Question: I've added a box-shadow to the gnome-shell top panel
'''
#panel {
...
box-shadow: 0px 2px 15px rgba(0,0,0,0.85);
z-index: -1;
}
'''
The shadow is show but, as you can see from the image below, it covers maximized windows.

I tried adding a negative z-index attribute to panel style but it still covers the windows. Is there a way to have the windows layer above panel shadow?
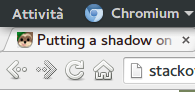
Answer: I got in contact with GS developers and they clarified that this is a deliberate choice. The top panel is stacked above the windows group and that's why its shadow casts above them. This behavior won't change event in the future.